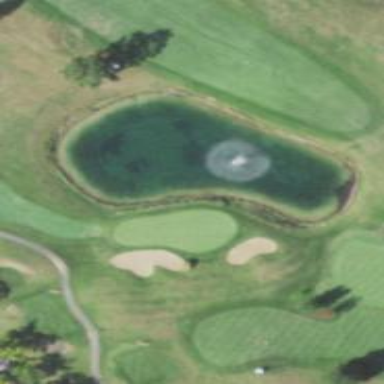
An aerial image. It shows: Golf hole.